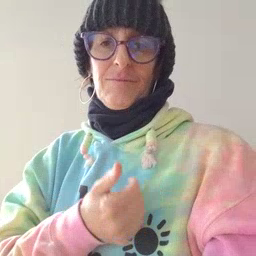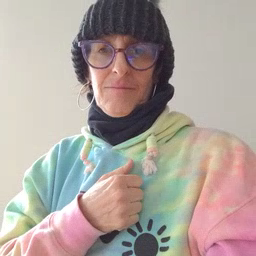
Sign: sleepy